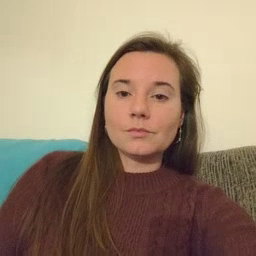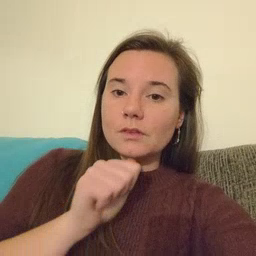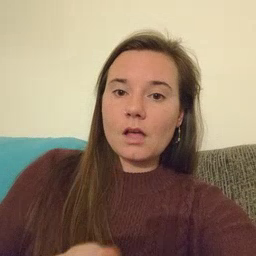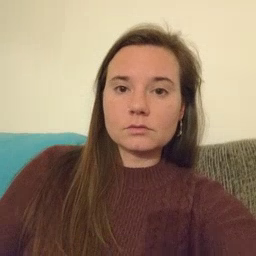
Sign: not